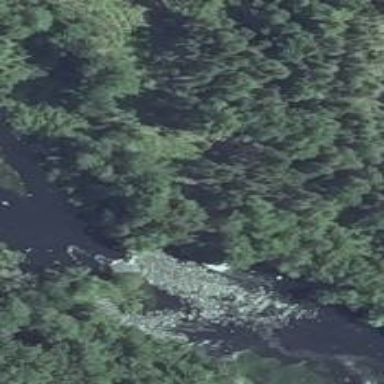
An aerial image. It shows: Rapids in the waterway.